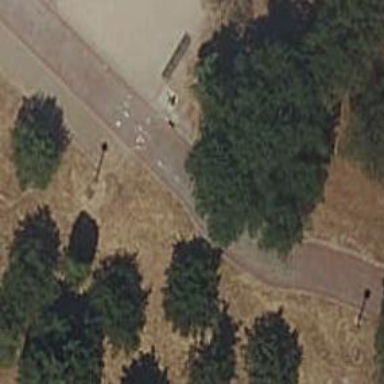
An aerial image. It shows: Cycleway.